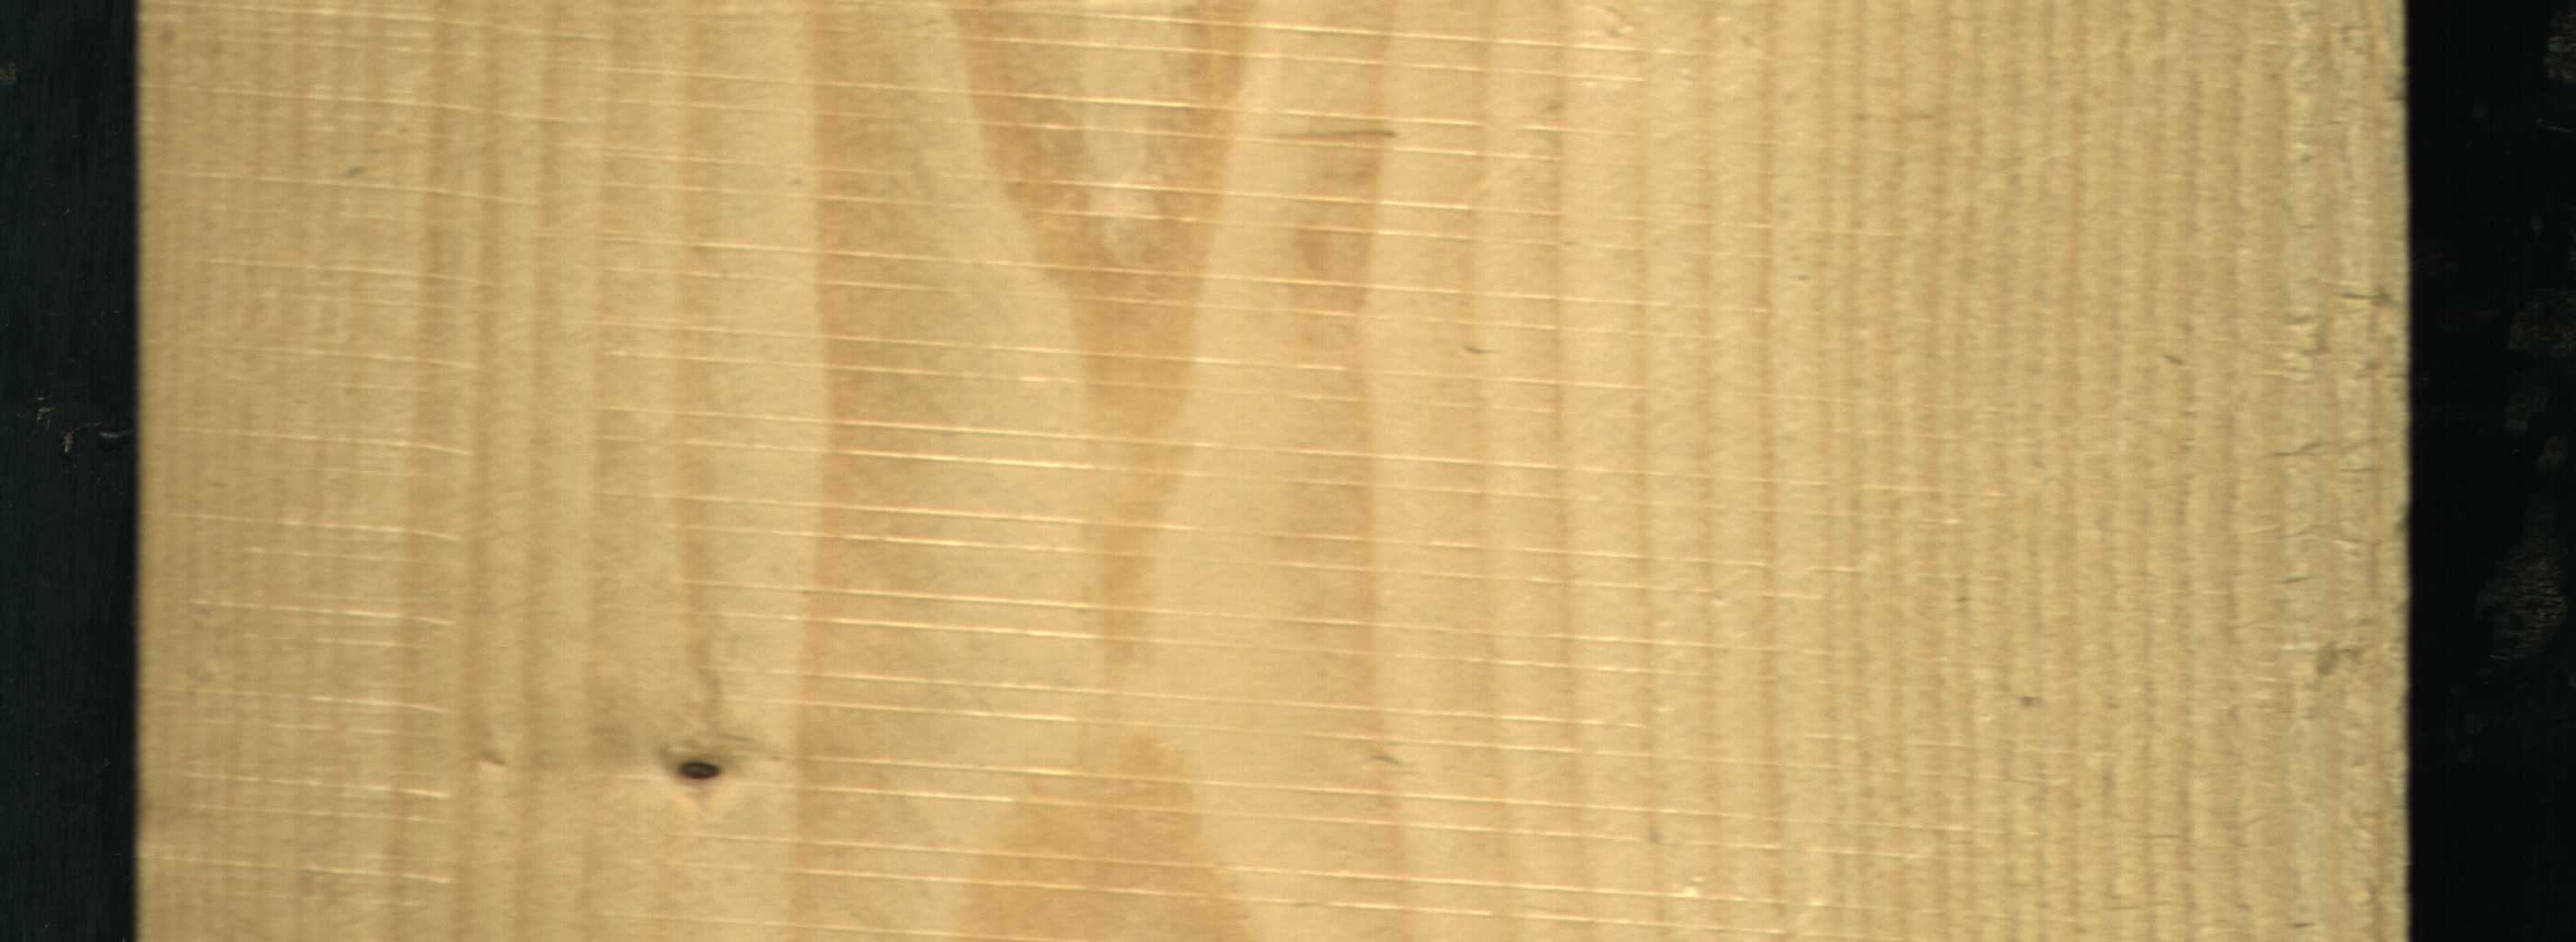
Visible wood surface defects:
Dead_Knot